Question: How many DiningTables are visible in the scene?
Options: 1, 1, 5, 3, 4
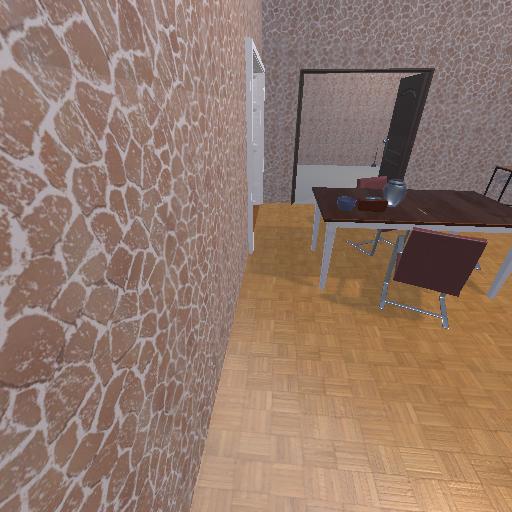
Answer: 1